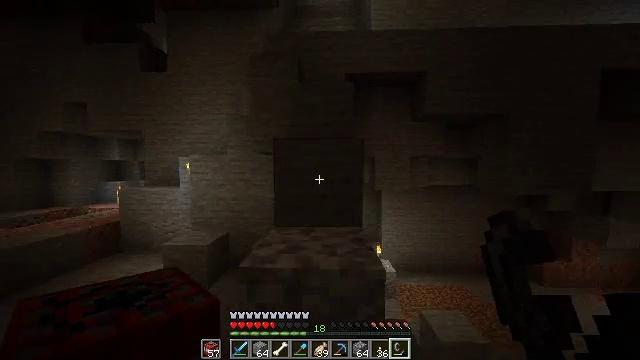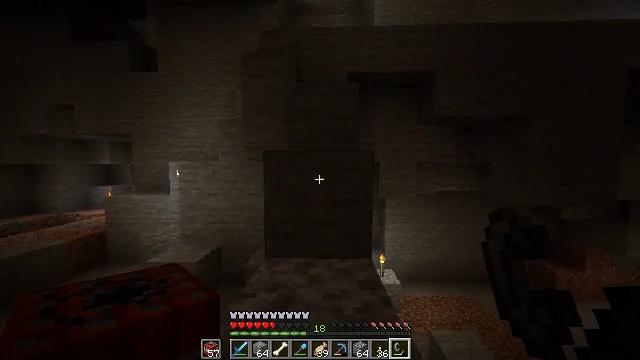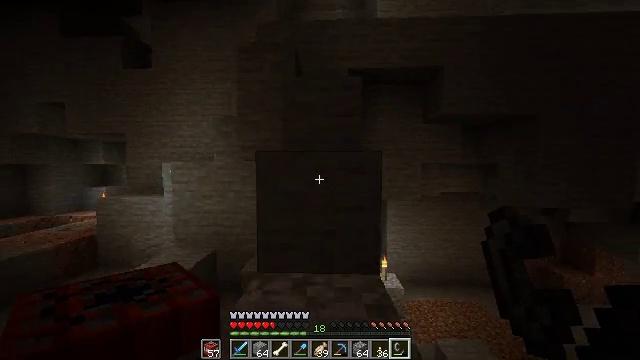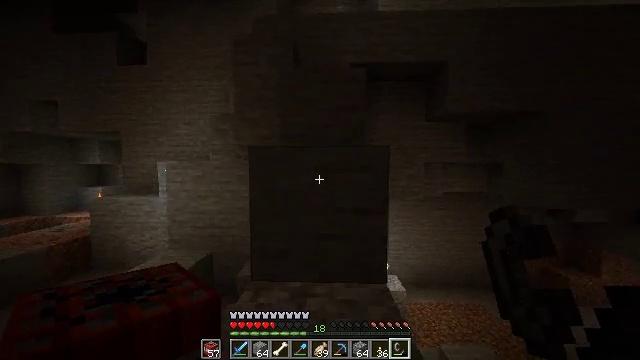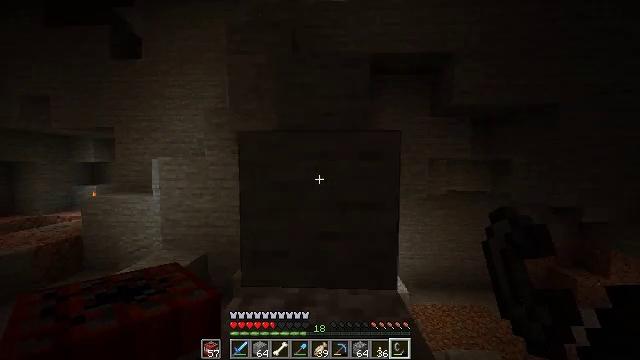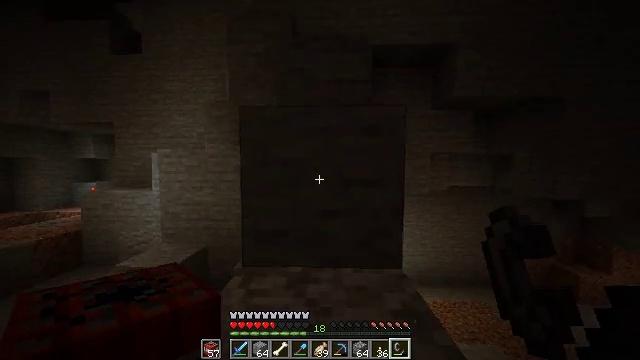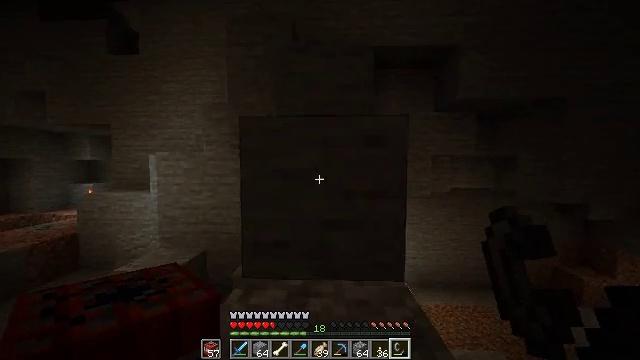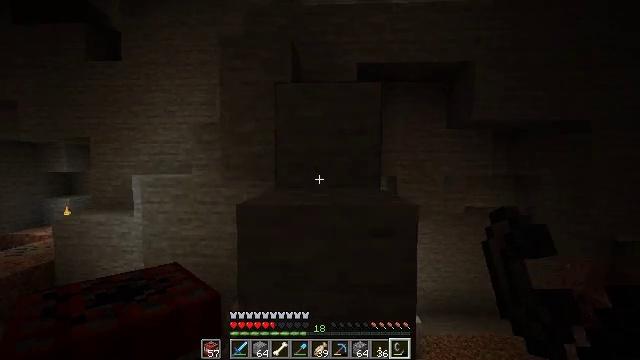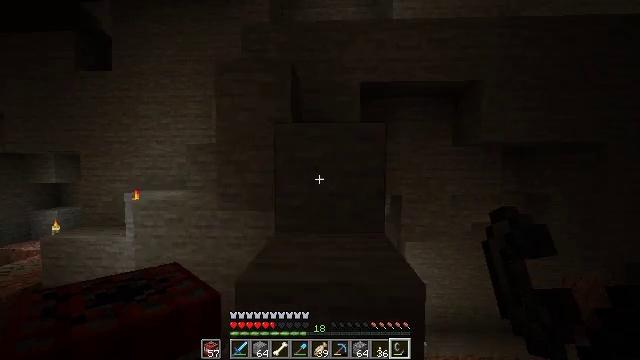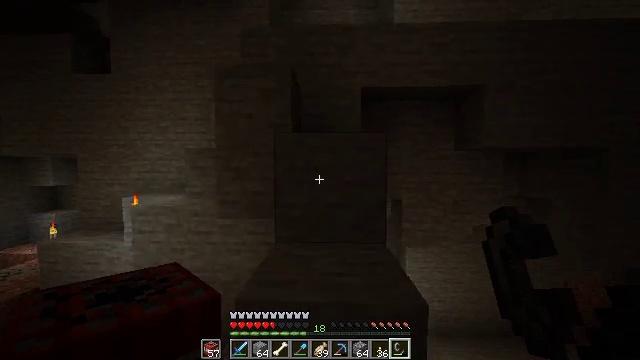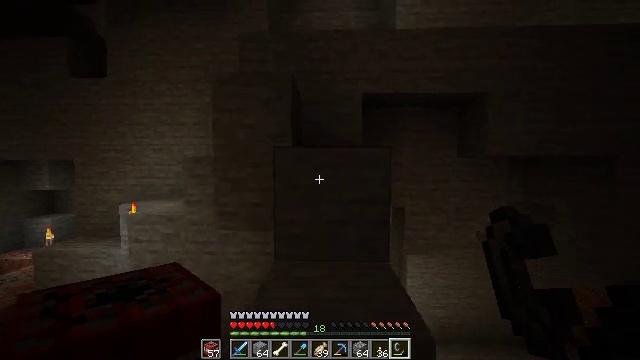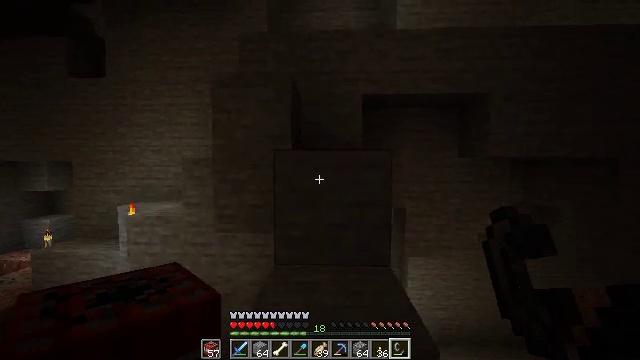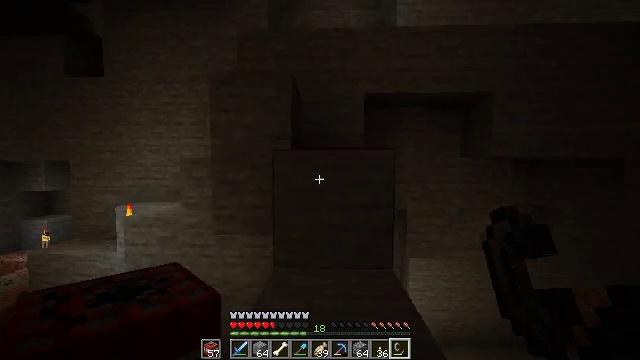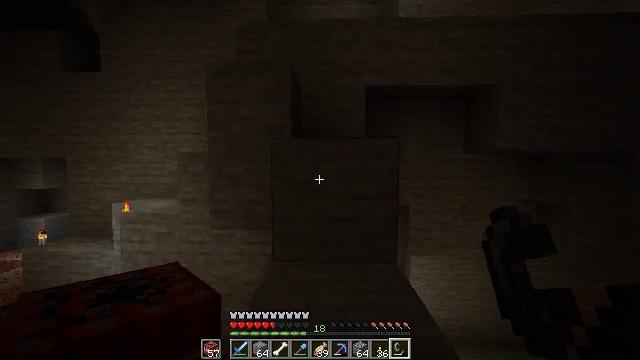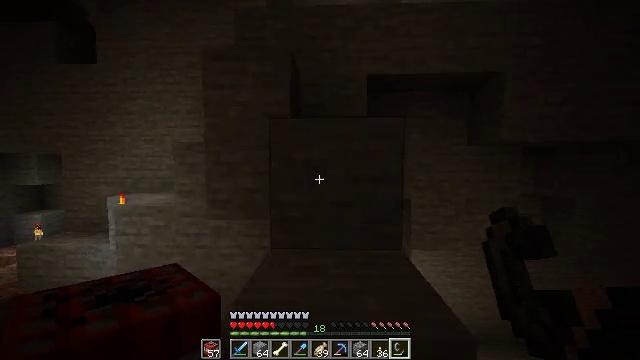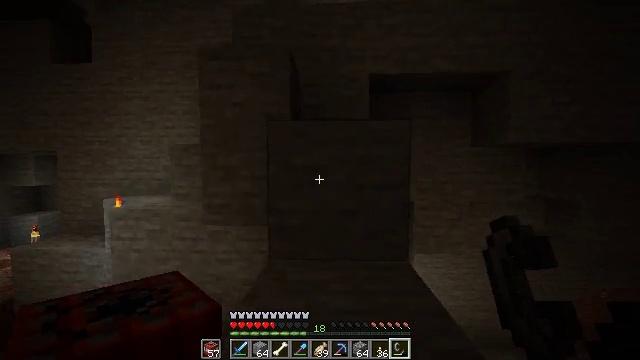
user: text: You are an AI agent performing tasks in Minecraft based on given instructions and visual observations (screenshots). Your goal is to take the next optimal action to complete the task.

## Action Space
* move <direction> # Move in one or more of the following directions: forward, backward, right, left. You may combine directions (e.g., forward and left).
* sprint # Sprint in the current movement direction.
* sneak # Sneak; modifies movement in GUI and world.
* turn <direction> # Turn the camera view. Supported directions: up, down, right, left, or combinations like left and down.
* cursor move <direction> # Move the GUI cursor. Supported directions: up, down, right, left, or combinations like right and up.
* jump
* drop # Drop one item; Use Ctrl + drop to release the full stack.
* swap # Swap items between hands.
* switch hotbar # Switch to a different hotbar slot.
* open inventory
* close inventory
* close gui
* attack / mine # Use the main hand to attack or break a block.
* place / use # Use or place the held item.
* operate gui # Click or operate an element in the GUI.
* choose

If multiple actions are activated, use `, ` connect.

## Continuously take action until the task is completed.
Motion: motion action
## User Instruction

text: Drop a golden chestplate.
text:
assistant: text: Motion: move forward
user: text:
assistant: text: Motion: move forward
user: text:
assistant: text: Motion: move forward
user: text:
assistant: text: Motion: move forward
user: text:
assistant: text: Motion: move forward
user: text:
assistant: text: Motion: move forward, jump
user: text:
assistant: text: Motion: move forward, jump
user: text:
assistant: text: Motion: move forward, jump
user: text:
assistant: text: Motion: move forward, jump
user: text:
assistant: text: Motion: move forward, jump
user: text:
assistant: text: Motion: move forward
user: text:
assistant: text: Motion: move forward
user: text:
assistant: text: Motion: move forward
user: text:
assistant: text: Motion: move forward, jump
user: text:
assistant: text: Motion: move forward, jump
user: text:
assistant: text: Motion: move forward, jump
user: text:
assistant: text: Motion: move forward, jump
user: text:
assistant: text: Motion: move forward
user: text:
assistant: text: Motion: move forward, turn right
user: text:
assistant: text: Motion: move forward
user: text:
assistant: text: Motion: move forward
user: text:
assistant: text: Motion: move forward
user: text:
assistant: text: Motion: move forward, jump
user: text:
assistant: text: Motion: move forward, jump
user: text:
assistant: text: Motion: move forward
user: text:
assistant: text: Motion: move forward
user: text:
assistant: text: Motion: move forward
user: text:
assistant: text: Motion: move forward, turn left and down
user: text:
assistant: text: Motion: move forward, turn left and down
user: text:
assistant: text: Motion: move forward, turn left and down